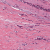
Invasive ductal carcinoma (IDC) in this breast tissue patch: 1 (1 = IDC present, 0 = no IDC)